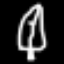
Label: leaf